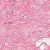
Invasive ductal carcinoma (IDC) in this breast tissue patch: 0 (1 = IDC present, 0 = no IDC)